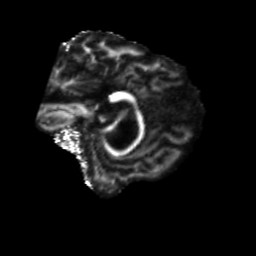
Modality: FA
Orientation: sagittal
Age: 66
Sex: female
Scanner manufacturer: siemens
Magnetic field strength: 3 T
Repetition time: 5.47 s
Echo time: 0.0854 s